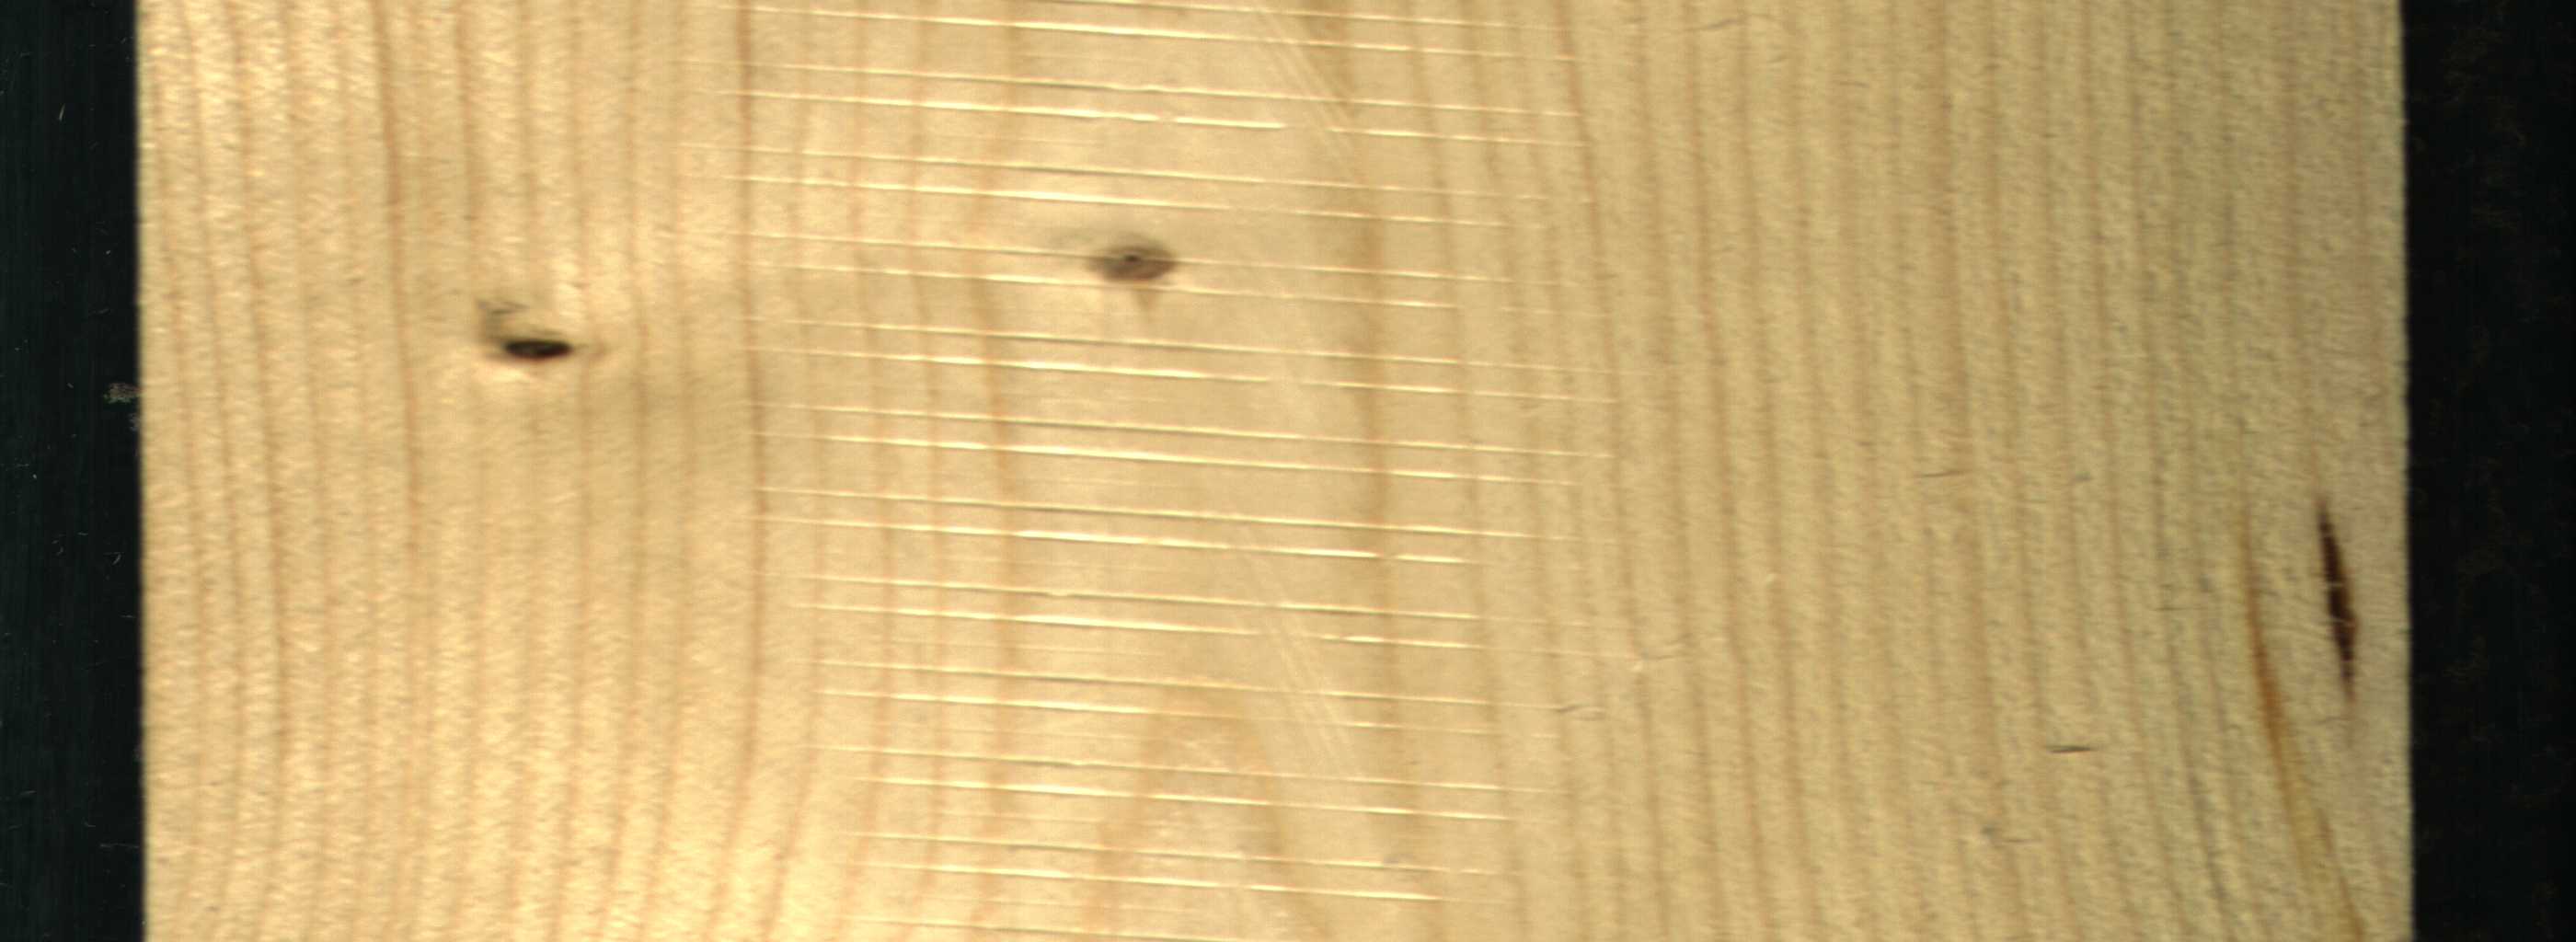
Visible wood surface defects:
resin
resin
Dead_Knot
Live_Knot